Field crop: maize
Growth stage: 2
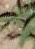
Species: atriplex